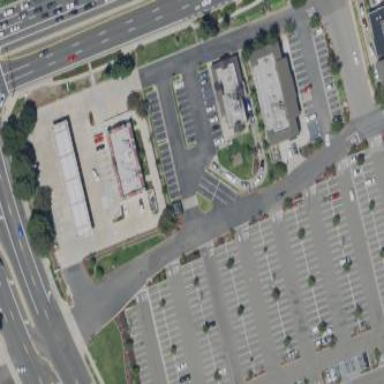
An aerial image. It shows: Parking area.